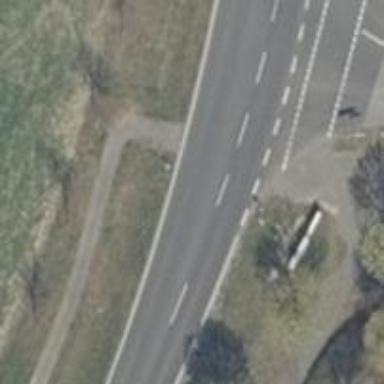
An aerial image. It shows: Uncontrolled crossing on the road.